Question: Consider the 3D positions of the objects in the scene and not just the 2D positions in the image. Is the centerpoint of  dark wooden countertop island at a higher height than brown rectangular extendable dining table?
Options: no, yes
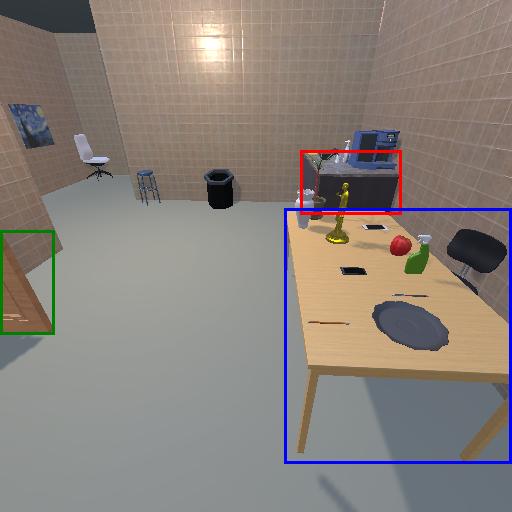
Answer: no